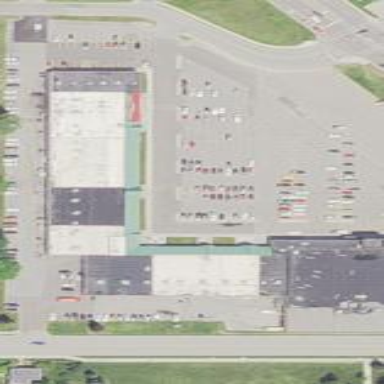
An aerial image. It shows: Mall building.